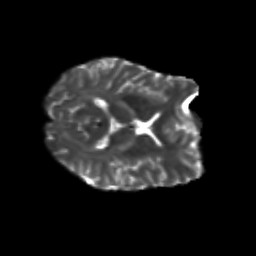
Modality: T2w
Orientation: axial
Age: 24
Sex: male
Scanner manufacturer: siemens
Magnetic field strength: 3 T
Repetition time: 3.5 s
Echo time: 0.113 s